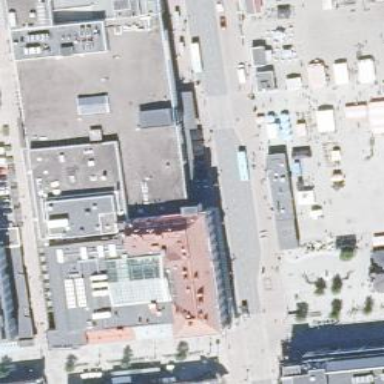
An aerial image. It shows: Retail building housing department store.